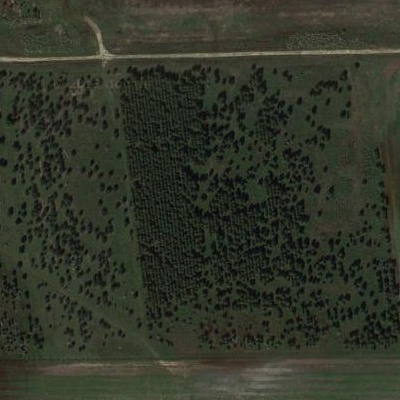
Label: Forest